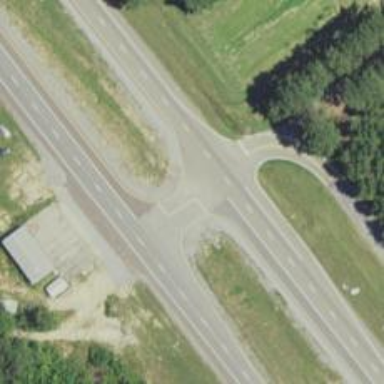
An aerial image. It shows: Road with "give way" sign.